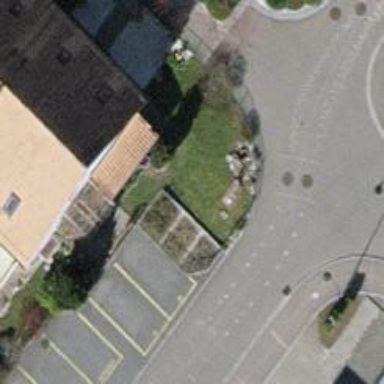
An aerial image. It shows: Terrace building.